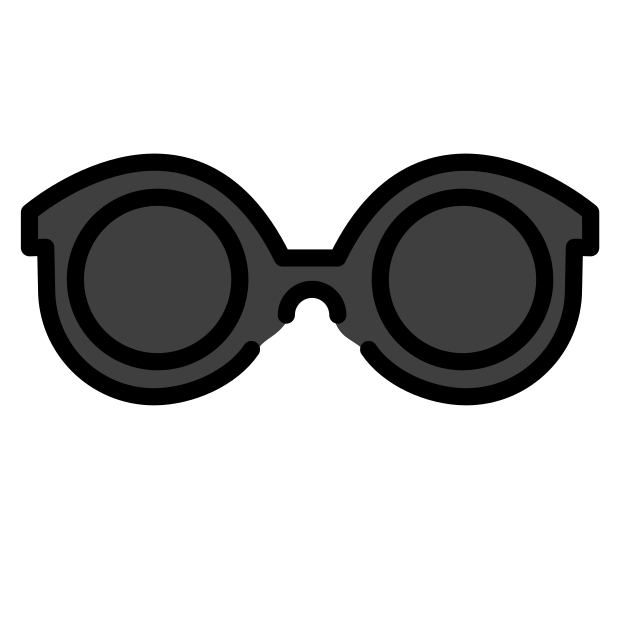
sunglasses